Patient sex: M
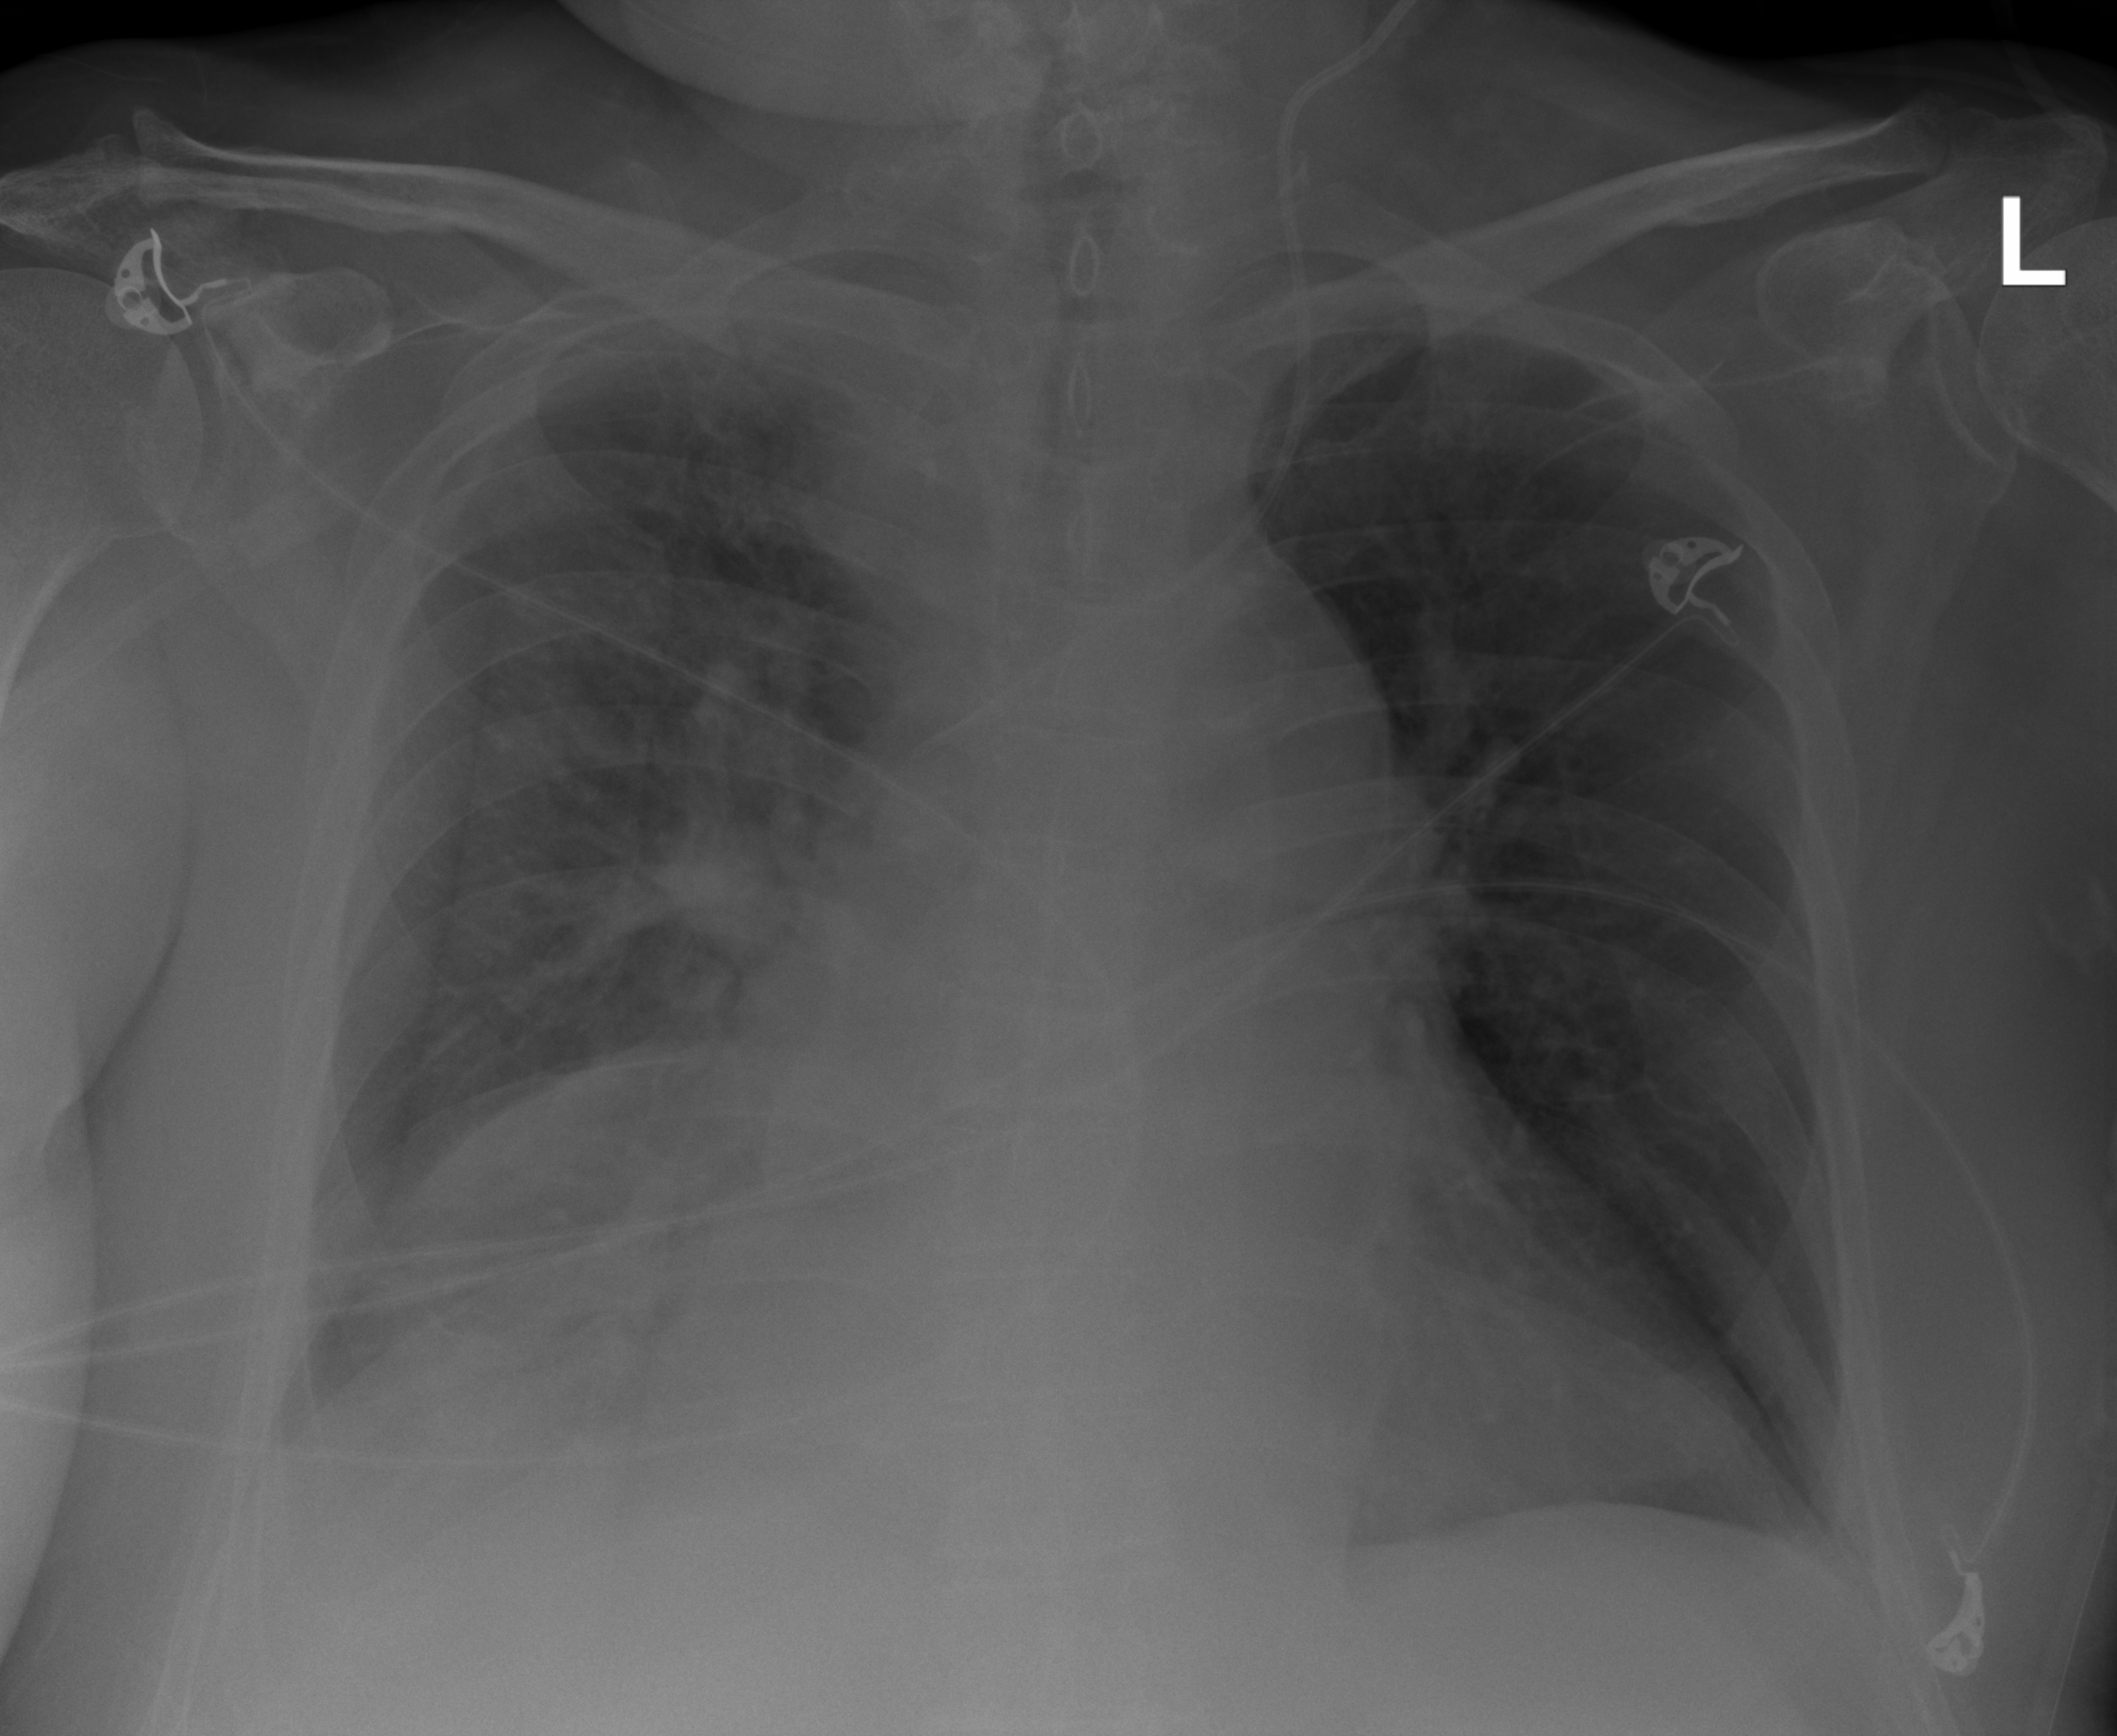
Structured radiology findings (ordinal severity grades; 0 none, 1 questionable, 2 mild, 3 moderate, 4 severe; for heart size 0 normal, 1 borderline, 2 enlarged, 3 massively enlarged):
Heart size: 1
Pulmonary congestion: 2
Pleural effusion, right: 2
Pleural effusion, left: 2
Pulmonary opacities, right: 0
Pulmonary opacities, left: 0
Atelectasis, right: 2
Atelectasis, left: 0